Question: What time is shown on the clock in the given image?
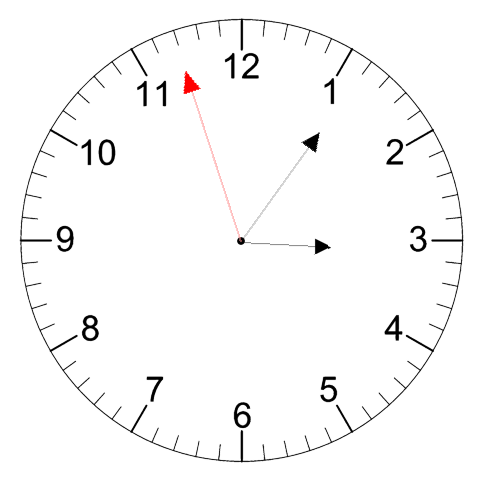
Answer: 03:05:57